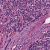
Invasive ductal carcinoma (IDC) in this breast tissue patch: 1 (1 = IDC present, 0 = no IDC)